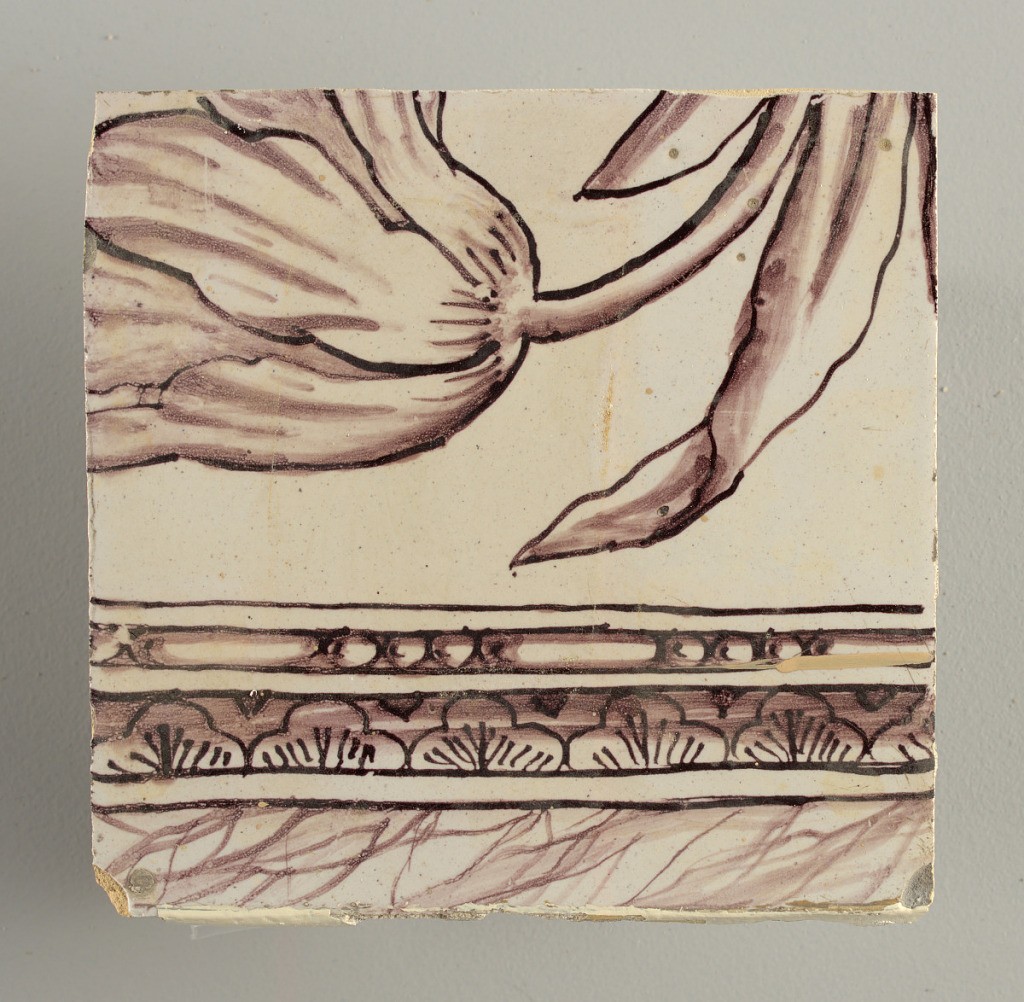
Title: Wall facing
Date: ca. 1725
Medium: tin-glazed earthenware, underglaze
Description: Two vertical rectangles, twenty-three tiles high.  A) Nine tiles wide at top; seven tiles wide at bottom.  B) Ten and one-half tiles wide.

Arabesque design of foliage.  A) with centered figure of Justice under a canopy.  B) with centered urn.